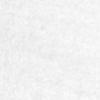
Label: no_change